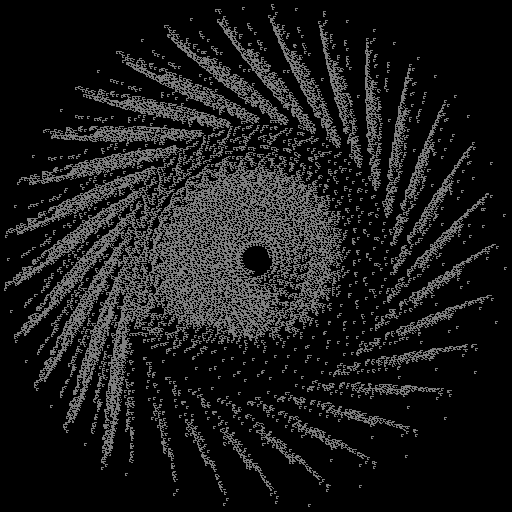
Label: fleabane